Field crop: maize
Growth stage: 2
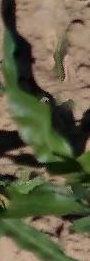
Species: maize